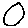
Label: circle